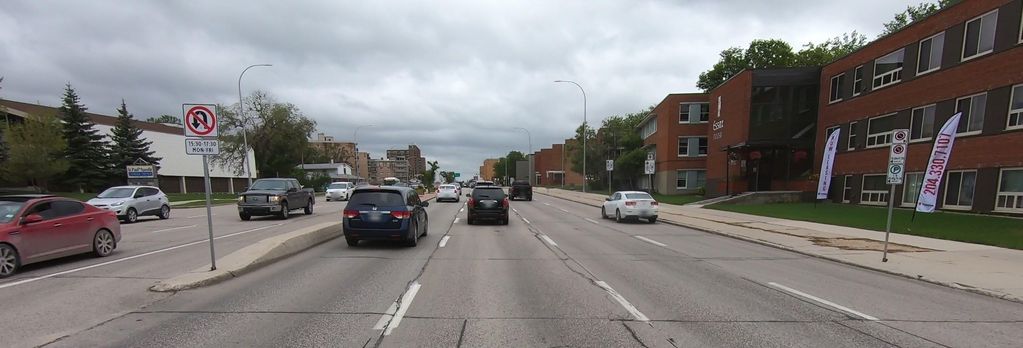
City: winnipeg